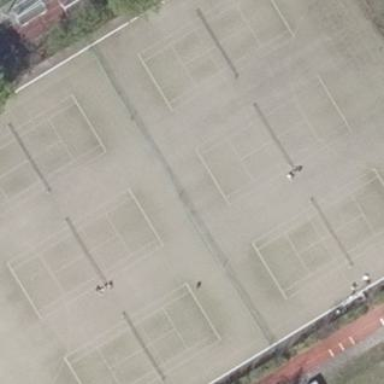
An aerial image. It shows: Tennis court on pitch.